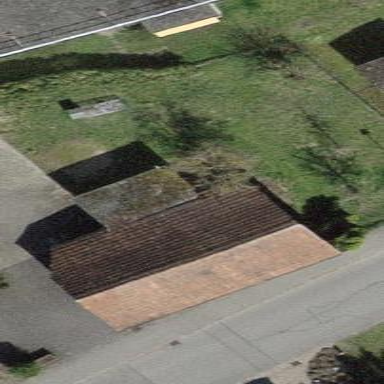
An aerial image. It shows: Building with tile roof.